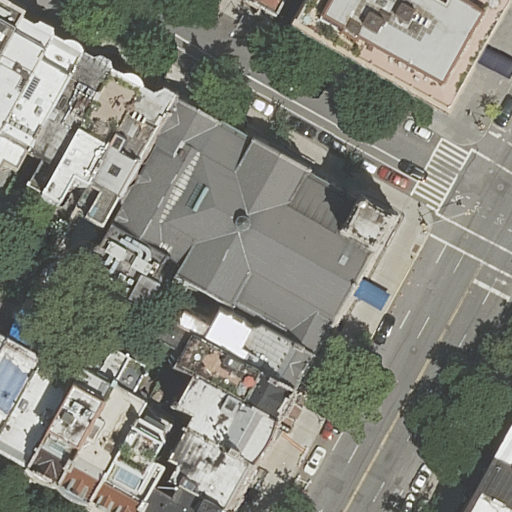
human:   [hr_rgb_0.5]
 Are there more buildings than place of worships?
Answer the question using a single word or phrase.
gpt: yes

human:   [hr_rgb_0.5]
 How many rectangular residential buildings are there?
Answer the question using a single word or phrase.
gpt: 10

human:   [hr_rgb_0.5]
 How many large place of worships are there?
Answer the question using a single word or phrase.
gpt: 1

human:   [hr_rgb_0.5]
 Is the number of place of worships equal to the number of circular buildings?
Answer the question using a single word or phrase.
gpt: no

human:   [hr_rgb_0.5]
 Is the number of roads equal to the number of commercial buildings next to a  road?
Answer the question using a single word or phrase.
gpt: no

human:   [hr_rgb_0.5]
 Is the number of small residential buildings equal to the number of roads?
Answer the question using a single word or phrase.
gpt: no

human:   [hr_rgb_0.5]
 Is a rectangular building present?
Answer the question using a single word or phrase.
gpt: yes

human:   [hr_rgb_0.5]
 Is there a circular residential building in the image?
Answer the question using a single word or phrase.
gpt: no

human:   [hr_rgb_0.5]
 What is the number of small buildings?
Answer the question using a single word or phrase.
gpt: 9

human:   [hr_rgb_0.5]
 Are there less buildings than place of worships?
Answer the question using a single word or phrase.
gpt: no

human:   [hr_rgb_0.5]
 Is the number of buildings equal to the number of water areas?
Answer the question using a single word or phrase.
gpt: no

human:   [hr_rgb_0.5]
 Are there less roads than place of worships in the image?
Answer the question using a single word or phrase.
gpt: no

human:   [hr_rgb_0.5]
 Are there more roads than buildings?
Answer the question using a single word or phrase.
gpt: no

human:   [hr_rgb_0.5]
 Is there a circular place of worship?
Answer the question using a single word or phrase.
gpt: no

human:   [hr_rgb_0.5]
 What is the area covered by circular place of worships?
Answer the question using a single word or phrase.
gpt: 0m2

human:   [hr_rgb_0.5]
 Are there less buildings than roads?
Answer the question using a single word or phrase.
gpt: no

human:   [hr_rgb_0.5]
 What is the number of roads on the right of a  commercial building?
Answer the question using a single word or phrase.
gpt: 0

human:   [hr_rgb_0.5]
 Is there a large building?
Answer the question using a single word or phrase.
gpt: yes

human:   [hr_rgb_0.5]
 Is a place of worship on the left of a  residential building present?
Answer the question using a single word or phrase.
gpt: yes

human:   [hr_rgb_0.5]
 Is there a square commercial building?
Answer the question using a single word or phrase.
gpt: no

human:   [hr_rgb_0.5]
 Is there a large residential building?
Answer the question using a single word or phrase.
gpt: yes

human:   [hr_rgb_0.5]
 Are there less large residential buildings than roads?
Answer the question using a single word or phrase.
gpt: yes

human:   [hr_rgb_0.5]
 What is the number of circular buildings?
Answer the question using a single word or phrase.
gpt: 0

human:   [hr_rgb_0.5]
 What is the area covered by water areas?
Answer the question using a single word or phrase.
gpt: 0m2

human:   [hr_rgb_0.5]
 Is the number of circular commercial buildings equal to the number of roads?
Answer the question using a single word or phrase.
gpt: no

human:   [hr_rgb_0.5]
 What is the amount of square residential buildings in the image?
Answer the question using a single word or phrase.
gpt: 0

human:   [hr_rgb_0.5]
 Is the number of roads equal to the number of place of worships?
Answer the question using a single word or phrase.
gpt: no

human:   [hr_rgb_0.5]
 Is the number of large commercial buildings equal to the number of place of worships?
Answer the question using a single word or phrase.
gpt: no

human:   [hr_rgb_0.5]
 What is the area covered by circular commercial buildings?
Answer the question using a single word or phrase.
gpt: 0m2

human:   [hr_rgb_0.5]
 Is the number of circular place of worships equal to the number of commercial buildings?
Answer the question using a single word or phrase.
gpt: yes

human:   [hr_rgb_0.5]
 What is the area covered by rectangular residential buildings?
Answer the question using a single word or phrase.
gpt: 961m2

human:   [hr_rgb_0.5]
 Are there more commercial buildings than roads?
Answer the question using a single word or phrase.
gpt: no

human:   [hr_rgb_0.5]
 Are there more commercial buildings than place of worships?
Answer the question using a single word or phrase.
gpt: no

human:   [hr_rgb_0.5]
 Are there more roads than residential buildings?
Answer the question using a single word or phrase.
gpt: no

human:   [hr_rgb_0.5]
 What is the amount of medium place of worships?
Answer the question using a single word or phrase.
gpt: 0

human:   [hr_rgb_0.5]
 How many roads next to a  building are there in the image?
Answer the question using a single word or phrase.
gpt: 2